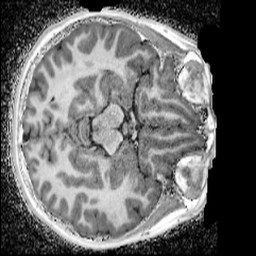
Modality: UNIT1_denoised
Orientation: axial
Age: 12
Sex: female
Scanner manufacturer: siemens
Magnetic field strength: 3 T
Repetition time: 4 s
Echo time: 0.00299 s